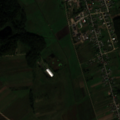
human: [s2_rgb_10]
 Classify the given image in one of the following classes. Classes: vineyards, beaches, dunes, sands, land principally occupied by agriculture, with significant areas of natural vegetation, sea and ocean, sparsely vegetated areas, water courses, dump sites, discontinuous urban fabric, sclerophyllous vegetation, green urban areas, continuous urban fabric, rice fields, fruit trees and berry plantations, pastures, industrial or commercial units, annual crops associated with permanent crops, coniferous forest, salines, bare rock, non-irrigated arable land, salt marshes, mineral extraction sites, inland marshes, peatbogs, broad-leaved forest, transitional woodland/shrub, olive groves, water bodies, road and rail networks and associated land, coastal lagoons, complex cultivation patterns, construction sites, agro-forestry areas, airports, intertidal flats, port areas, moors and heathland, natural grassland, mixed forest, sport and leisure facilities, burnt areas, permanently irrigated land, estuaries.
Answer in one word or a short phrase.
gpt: discontinuous urban fabric, non-irrigated arable land, pastures, complex cultivation patterns, mixed forest